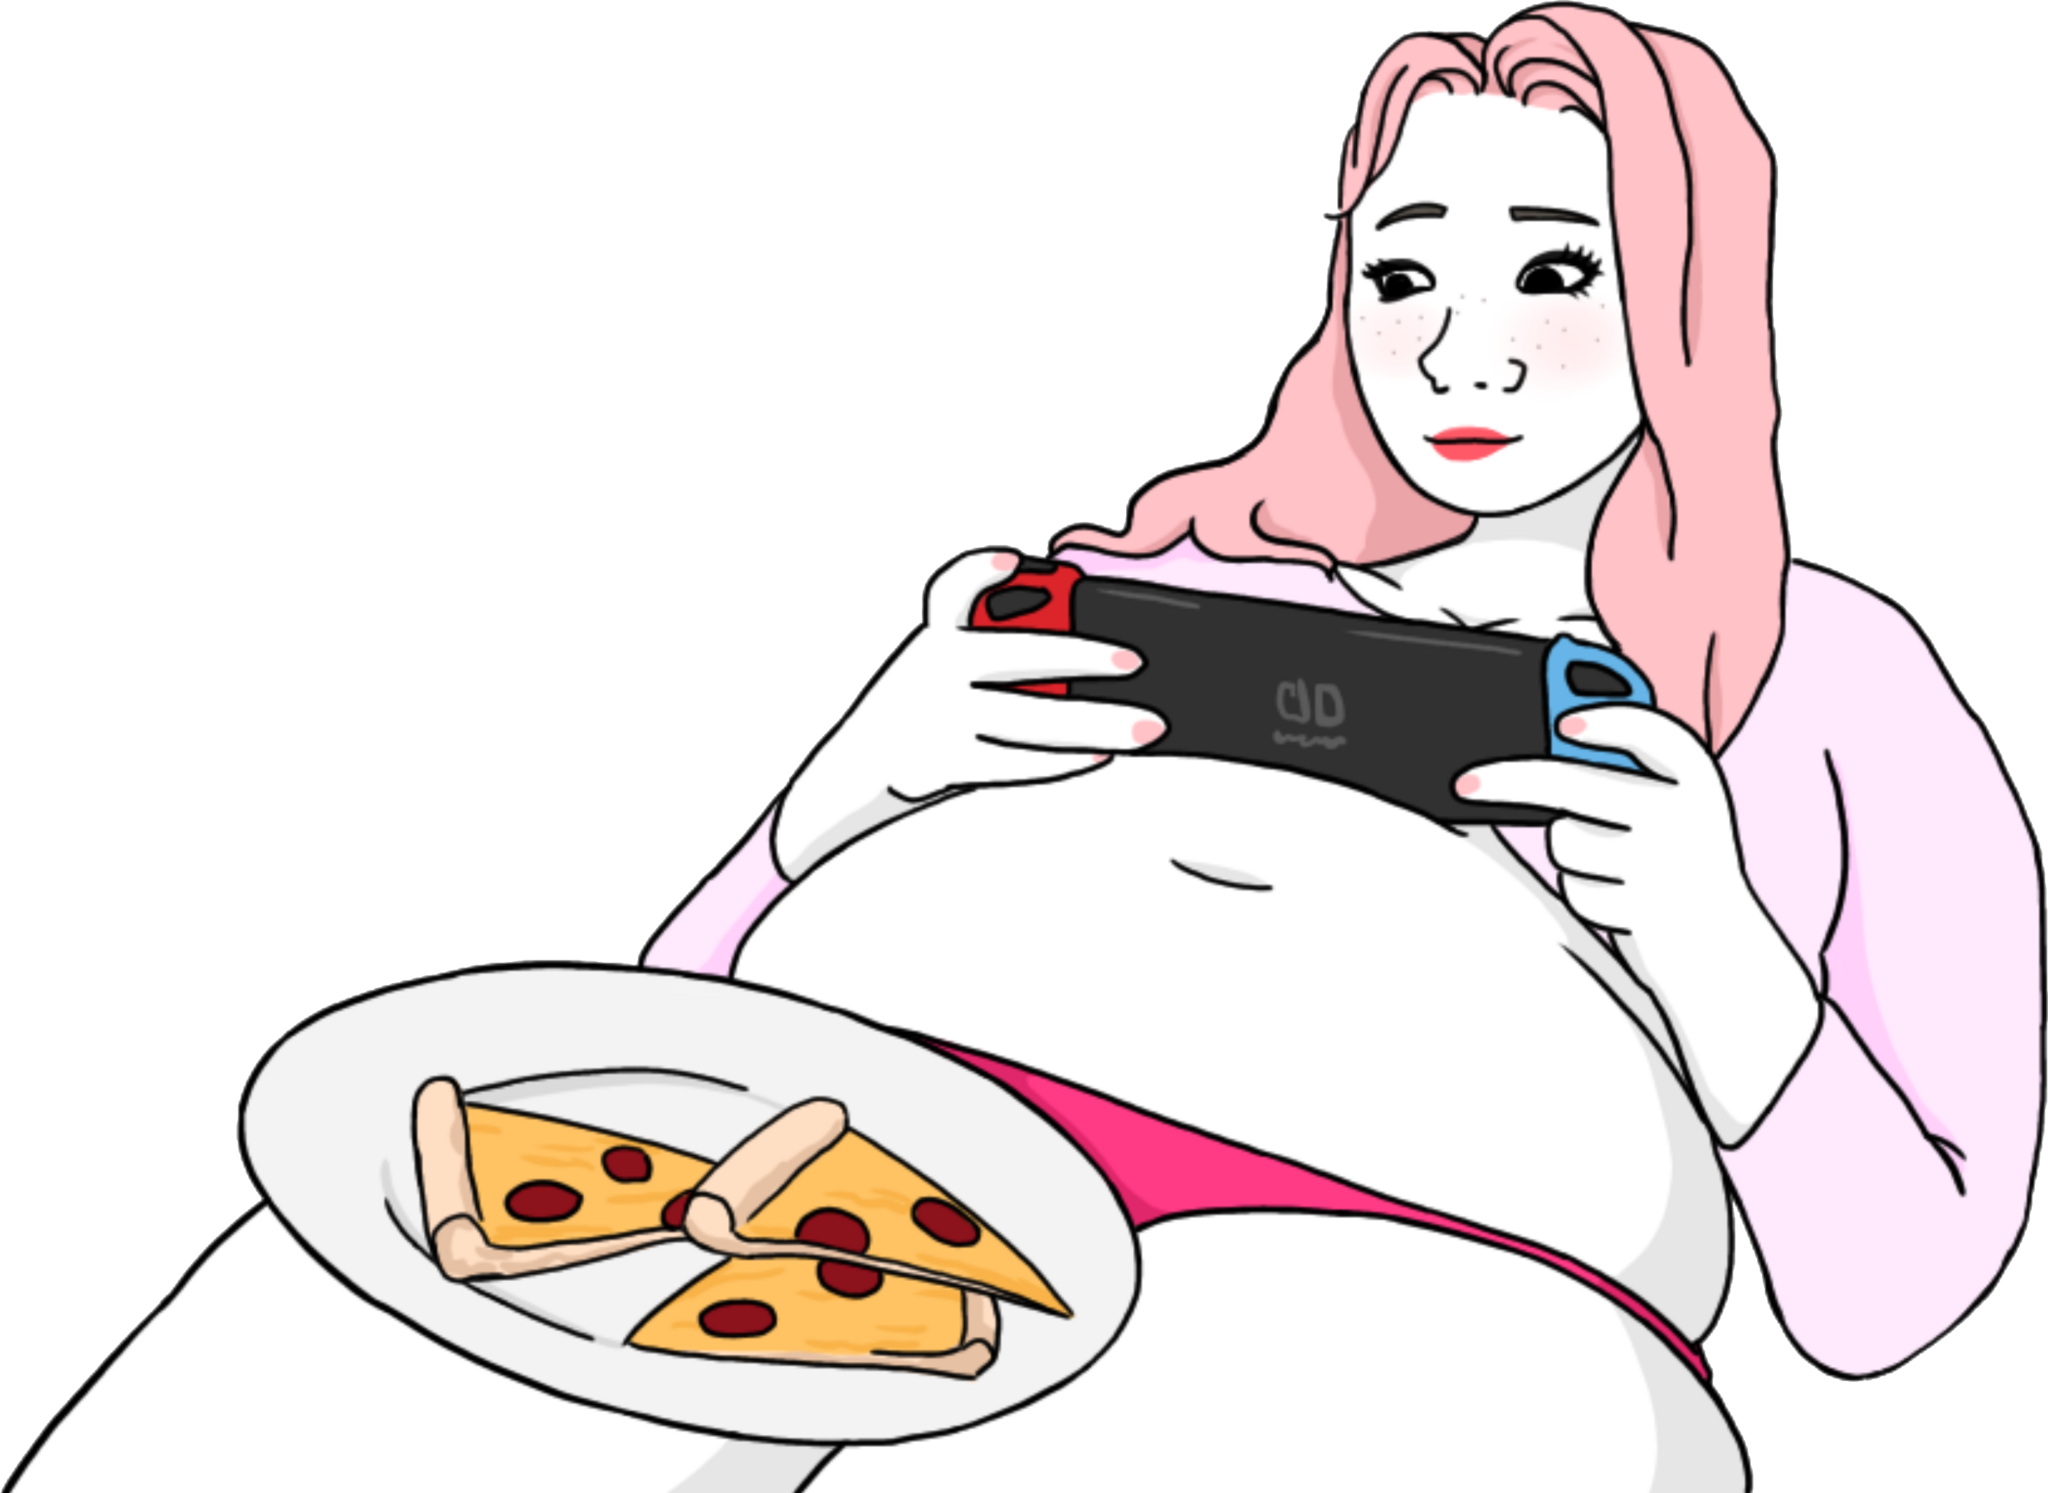
Label: 5_Trad_Wife